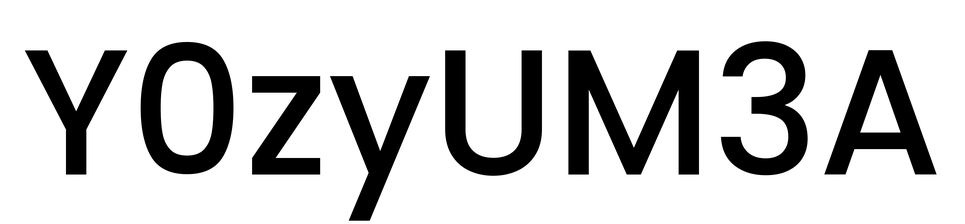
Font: Poppins-Medium